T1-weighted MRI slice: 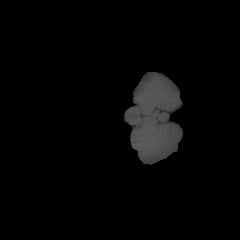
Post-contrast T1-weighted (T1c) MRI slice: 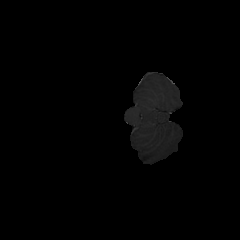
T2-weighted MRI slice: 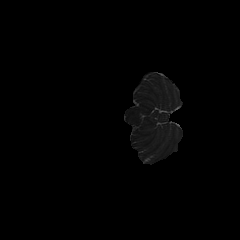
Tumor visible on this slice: no